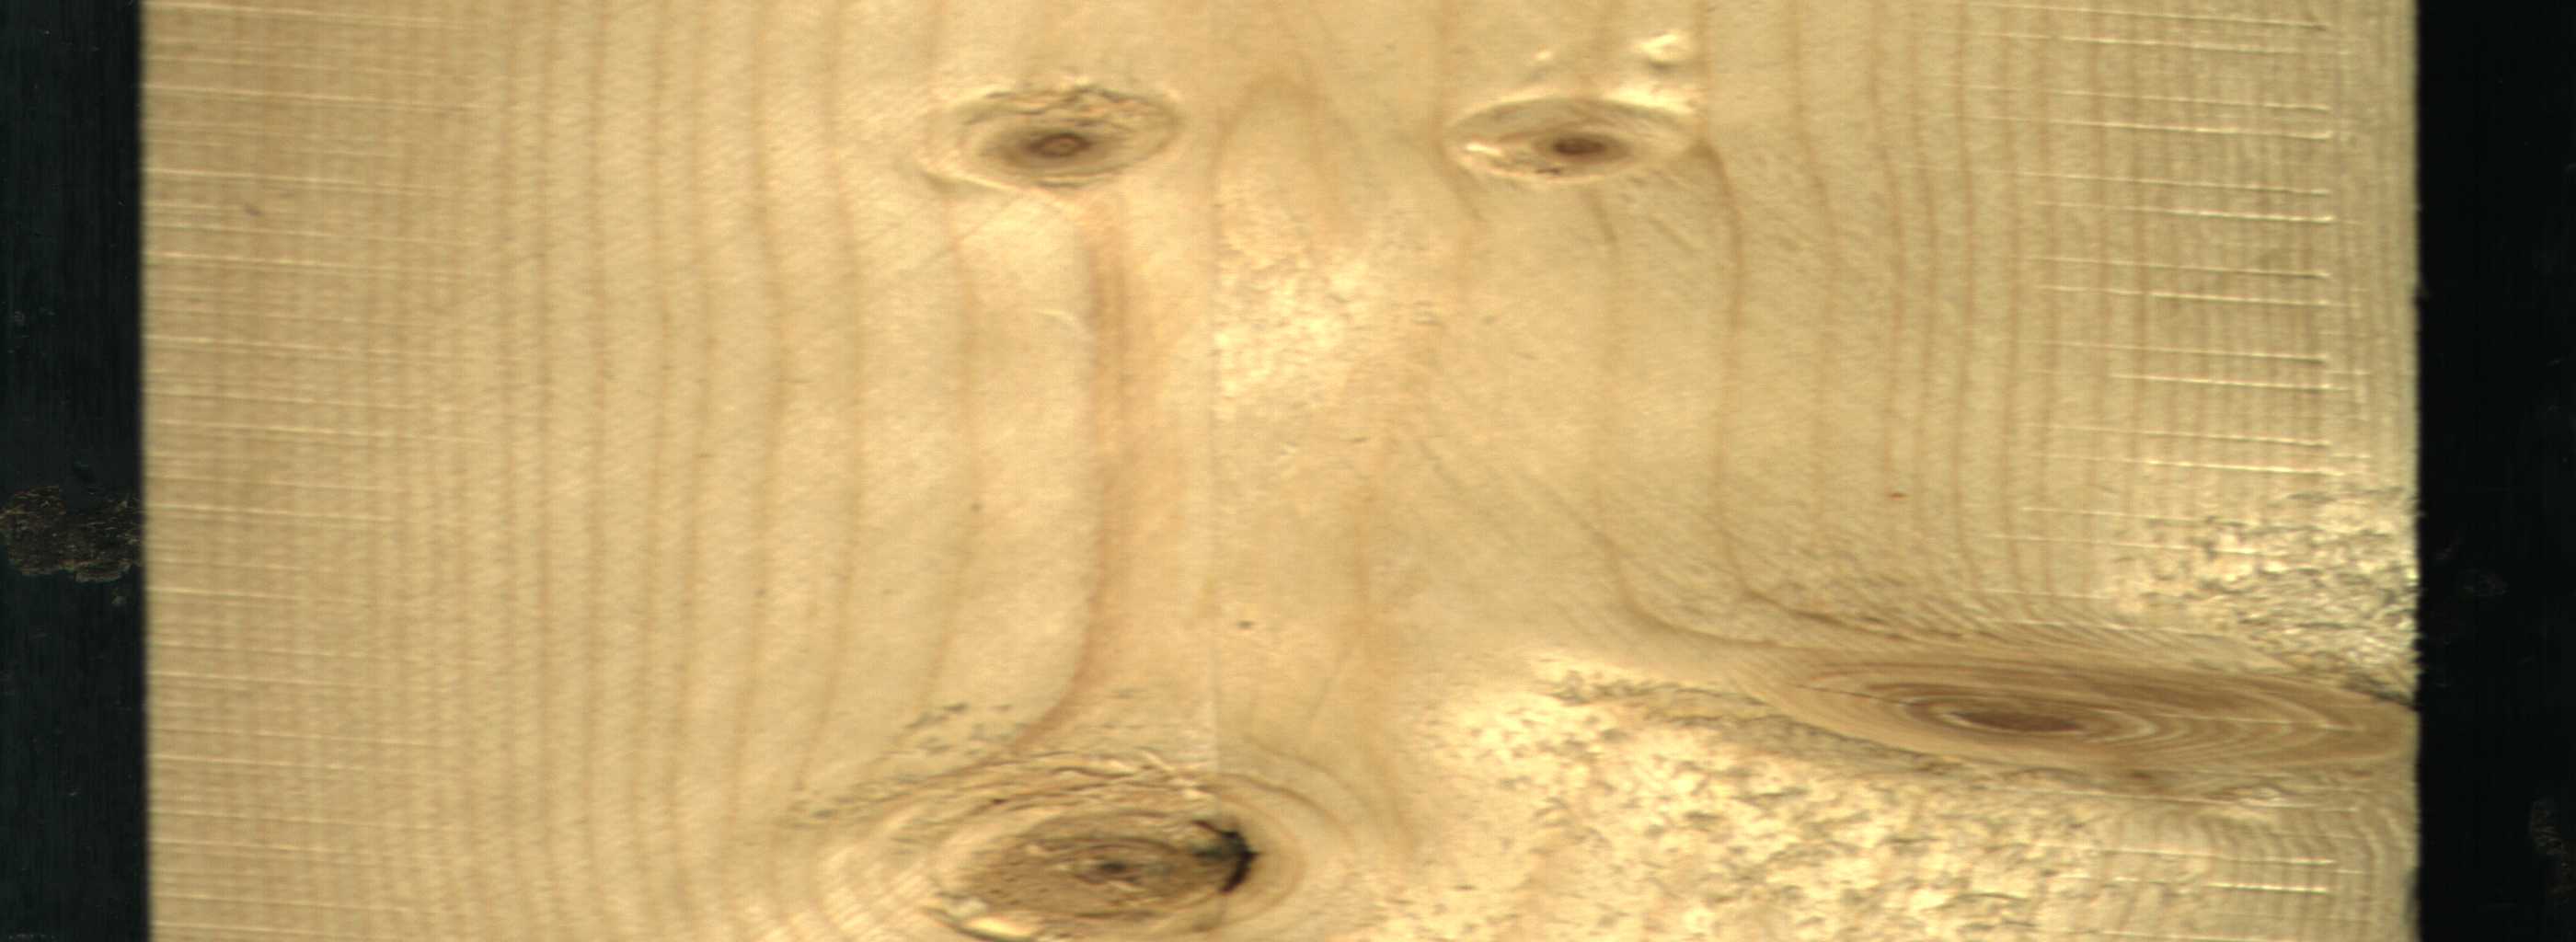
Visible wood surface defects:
Dead_Knot
Live_Knot
Live_Knot
Live_Knot